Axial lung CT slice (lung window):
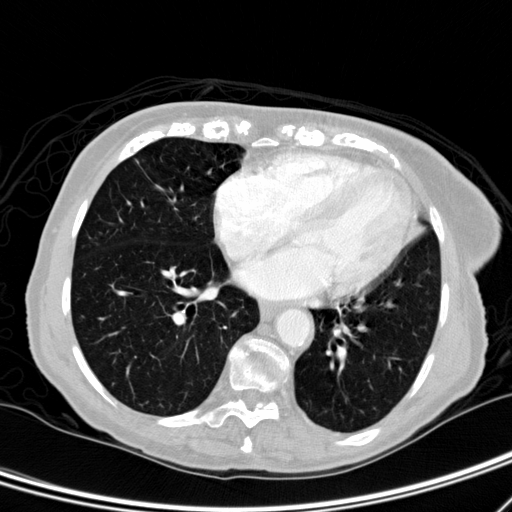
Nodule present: no